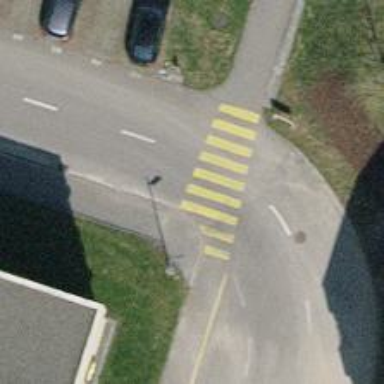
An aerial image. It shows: Uncontrolled zebra crossing on the road.